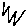
Label: zigzag